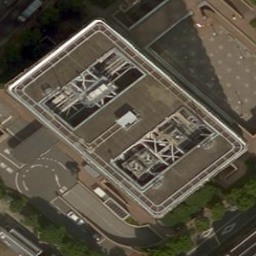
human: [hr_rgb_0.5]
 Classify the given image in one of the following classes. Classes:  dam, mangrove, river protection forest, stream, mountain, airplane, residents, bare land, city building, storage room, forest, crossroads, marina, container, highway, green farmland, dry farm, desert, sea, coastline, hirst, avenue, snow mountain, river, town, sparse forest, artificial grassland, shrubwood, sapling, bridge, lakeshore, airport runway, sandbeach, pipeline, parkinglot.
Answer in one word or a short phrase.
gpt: city building